Question: I'm using <URL>.
Firstly, my app (website) get access token using server flow as described <URL>.
Next, it use this token to publish some text in my page:
'''
Dim fb = New FacebookClient(accessToken)
Dim o As Dictionary(Of String, Object) = New Dictionary(Of String, Object)
o.Add("message", "some text...")
Dim result = fb.Post("/TfdTest/feed", o)
'''
To test it, I browse my website. I allow my site change my facebook page and give permissions (publish_stream, manage_pages). The problem is that final feed appears in "Recent Posts by Others" section:

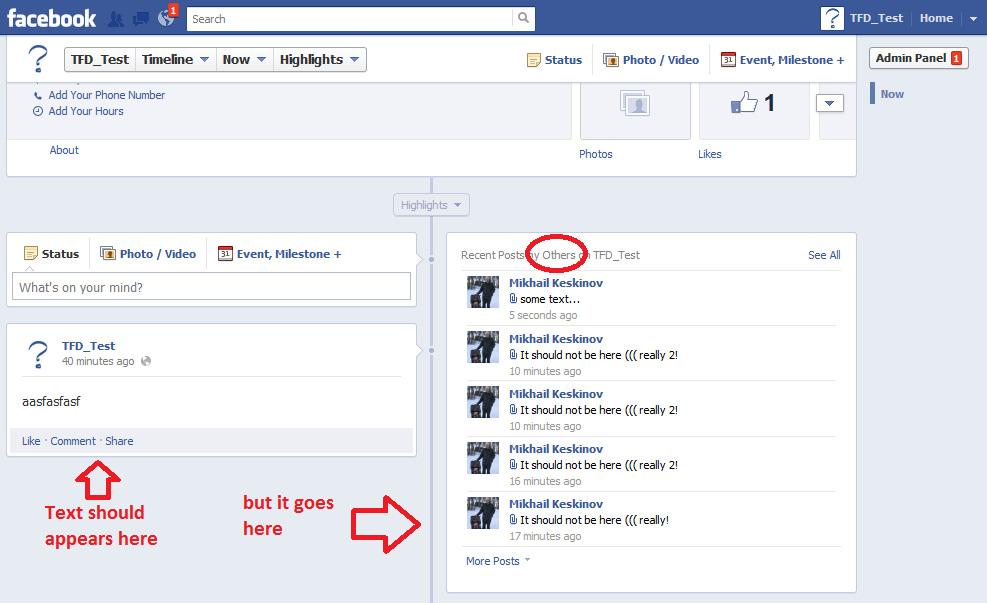
Answer: in order to use Graph API on behalf of a Page, you need to get Page access token - see here for more details: <URL>
1. Authenticate the user and request the manage_pages permission
2. Get the list of pages the user manages using token from (1) - https://graph.facebook.com/me/accounts?access_token=USER_ACCESS_TOKEN
3. Parse the list and get the PAGE token - and use it to post to the feed.